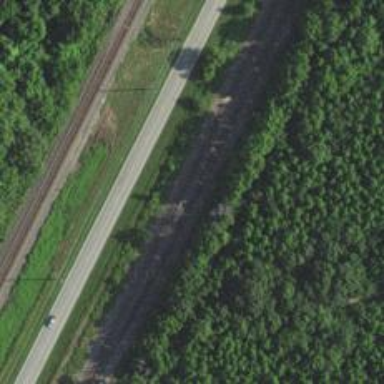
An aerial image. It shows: Railway siding for service.